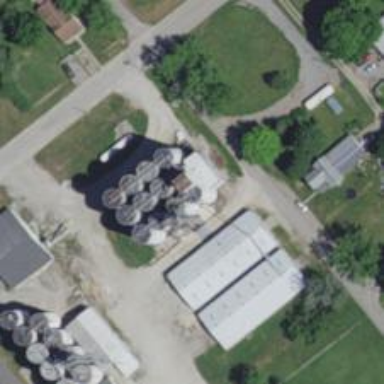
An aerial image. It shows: Silo.